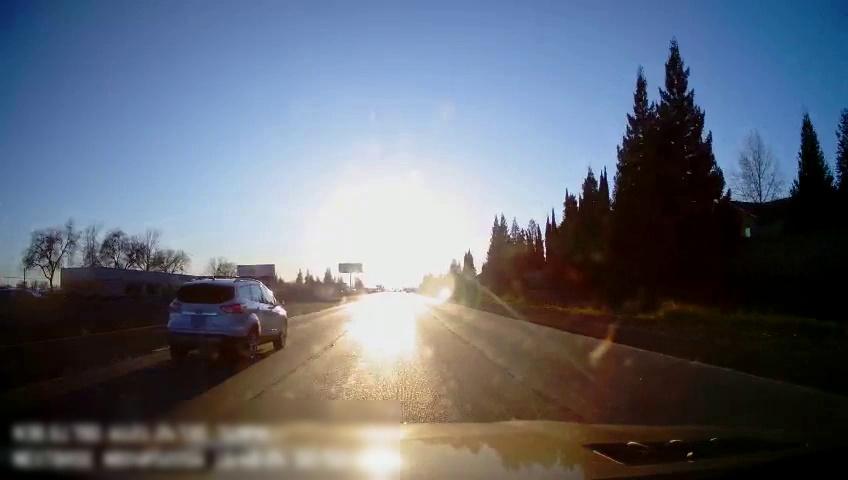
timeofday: Day
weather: Sunny
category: Drivable Space
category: Vehicles | SUV
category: Vehicles | Car
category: Lanes | Alternate Lane
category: Lanes | Alternate Lane
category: Lanes | Alternate Lane